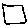
Label: square